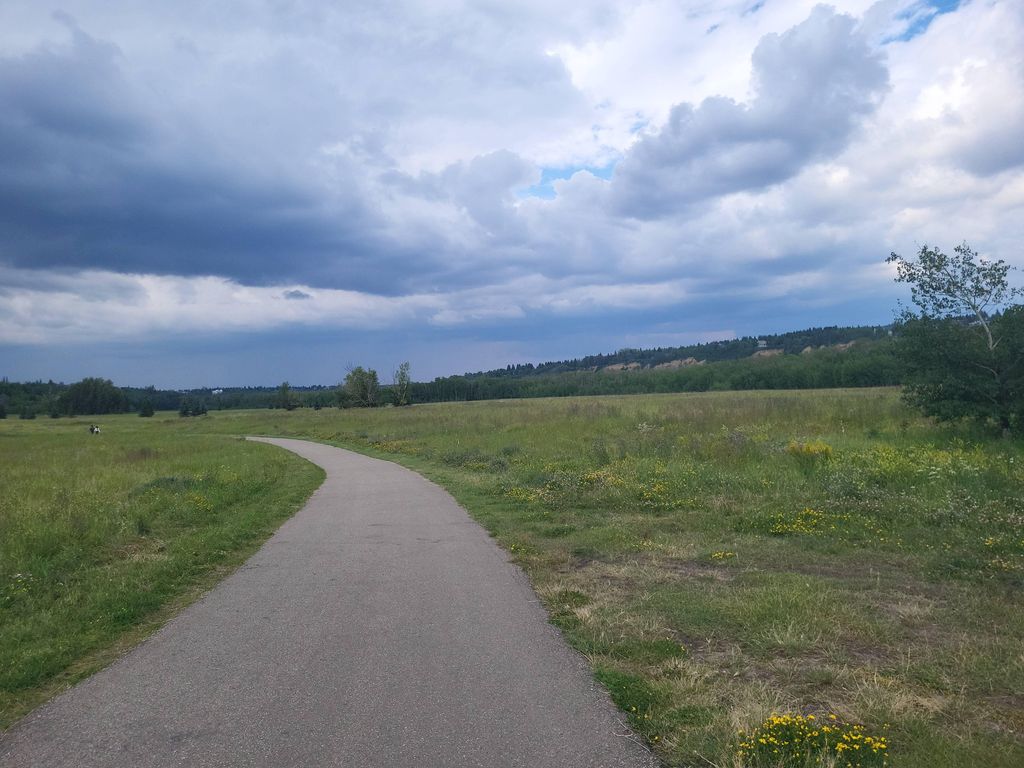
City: edmonton